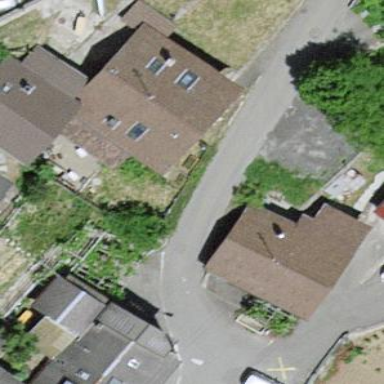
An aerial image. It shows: Detached building with gabled roof.